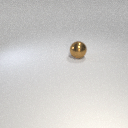
large brown metal sphere